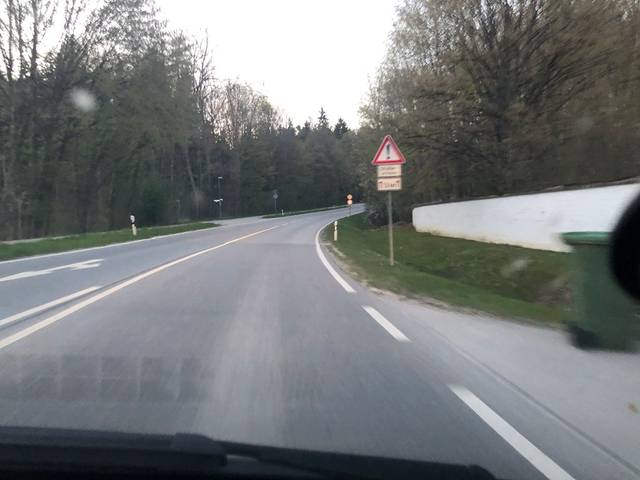
Region: Germany
Coordinates: 48.419, 11.747